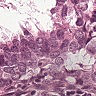
Metastatic tissue present: yes